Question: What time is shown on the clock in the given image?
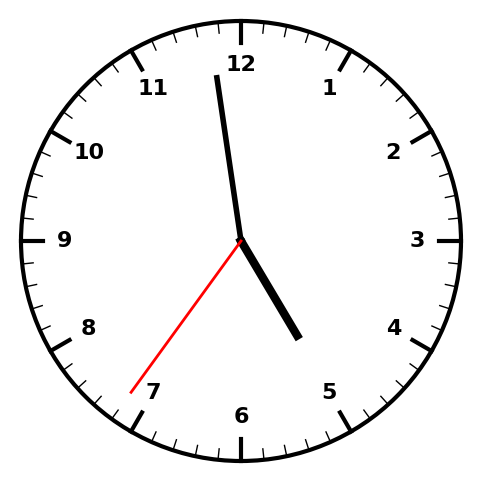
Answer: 04:58:36